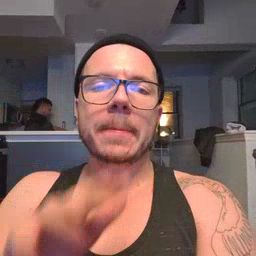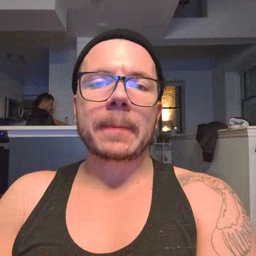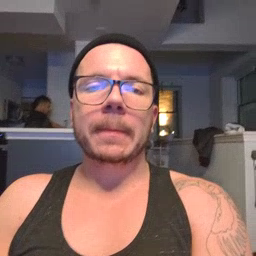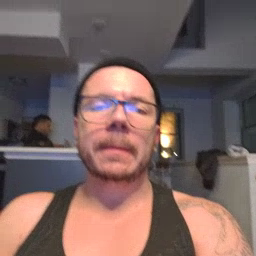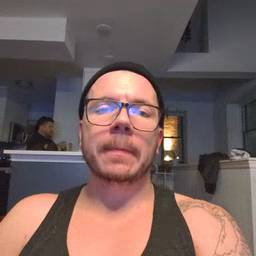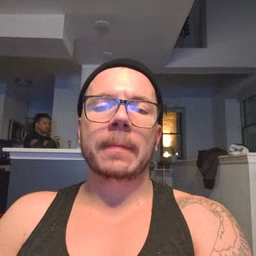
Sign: snow